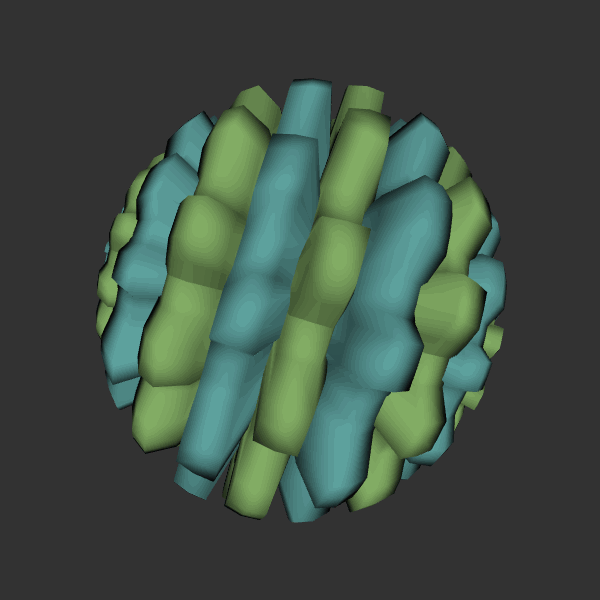
Background: dark